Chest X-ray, PA view. Patient: 67 years old, sex F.
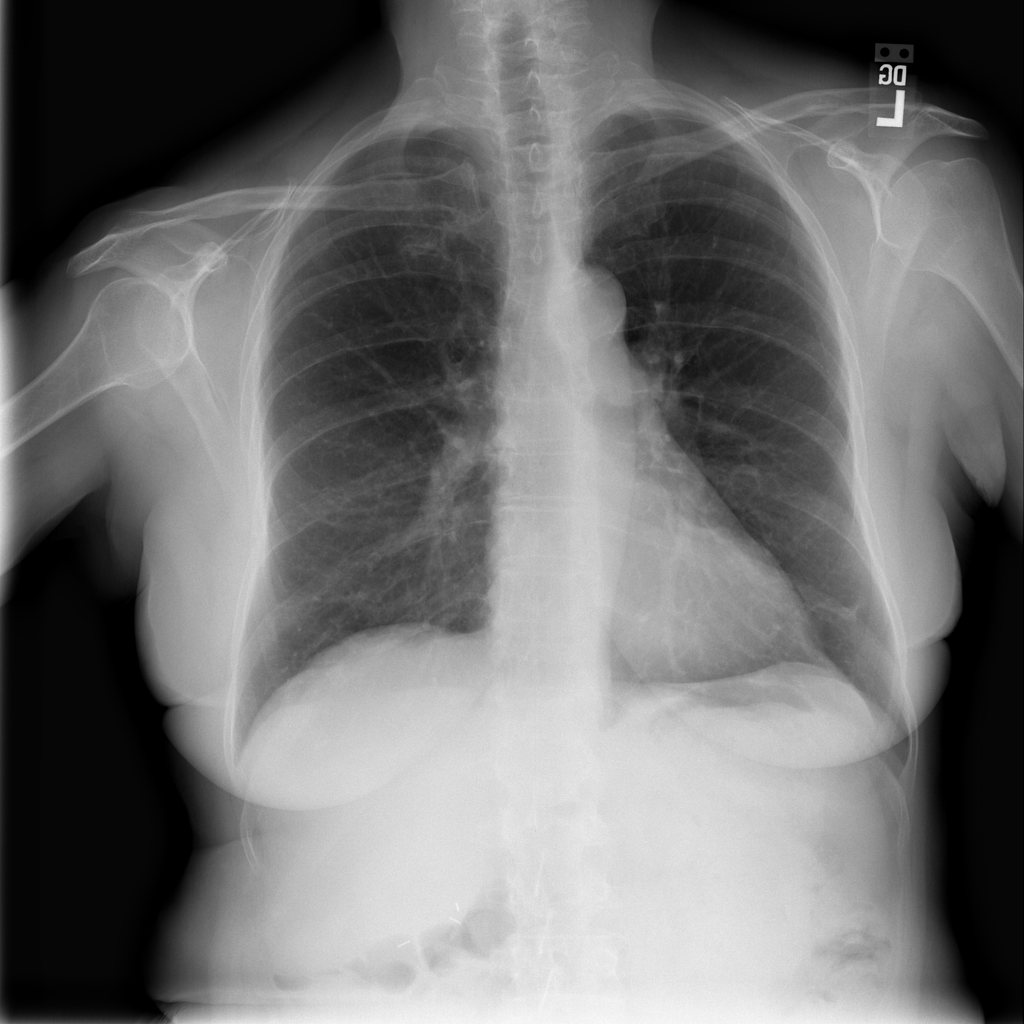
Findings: No Finding